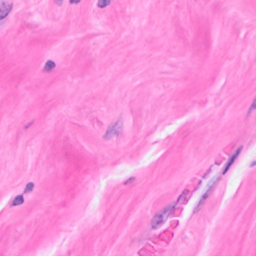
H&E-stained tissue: Breast